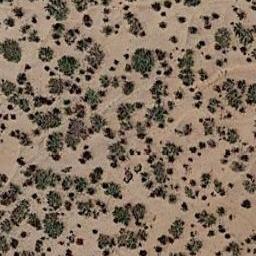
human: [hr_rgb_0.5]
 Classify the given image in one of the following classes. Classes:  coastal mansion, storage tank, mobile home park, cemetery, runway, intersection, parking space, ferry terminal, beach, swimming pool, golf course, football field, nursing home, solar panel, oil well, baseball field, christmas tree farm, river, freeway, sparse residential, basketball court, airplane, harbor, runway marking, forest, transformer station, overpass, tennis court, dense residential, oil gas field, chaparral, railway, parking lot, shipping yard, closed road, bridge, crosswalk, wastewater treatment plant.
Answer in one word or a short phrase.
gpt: chaparral